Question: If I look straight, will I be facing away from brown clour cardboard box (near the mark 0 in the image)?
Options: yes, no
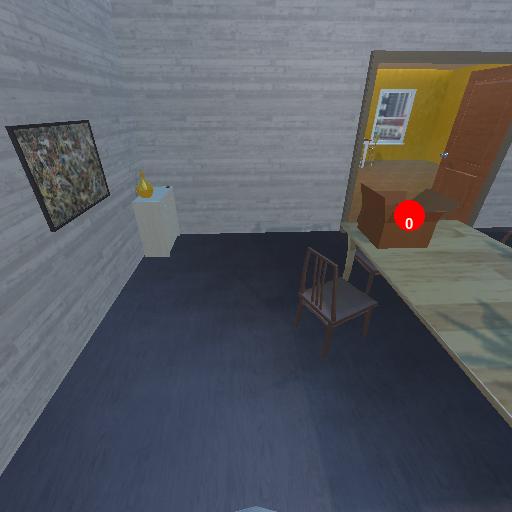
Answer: yes